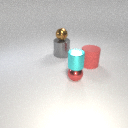
small cyan metal cylinder above small red metal sphere